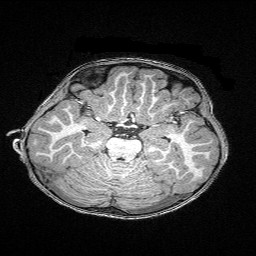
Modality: T1w
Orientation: coronal